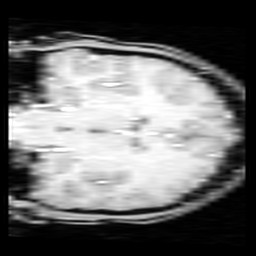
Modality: inplaneT1
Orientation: coronal
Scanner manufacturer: ge
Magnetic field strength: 3 T
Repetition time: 0.2 s
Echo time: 0.0036 s